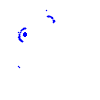
Particle: pion